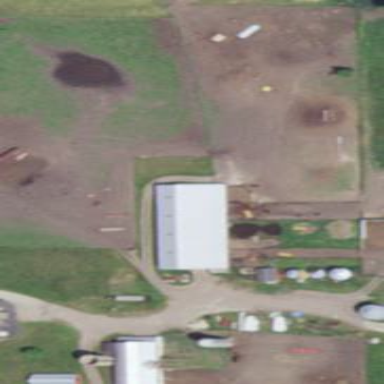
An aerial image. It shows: Farmyard area.